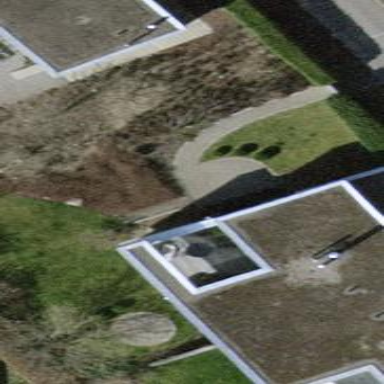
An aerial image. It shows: Building with flat roof.